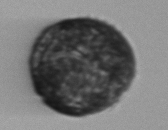
Label: Margalefidinium